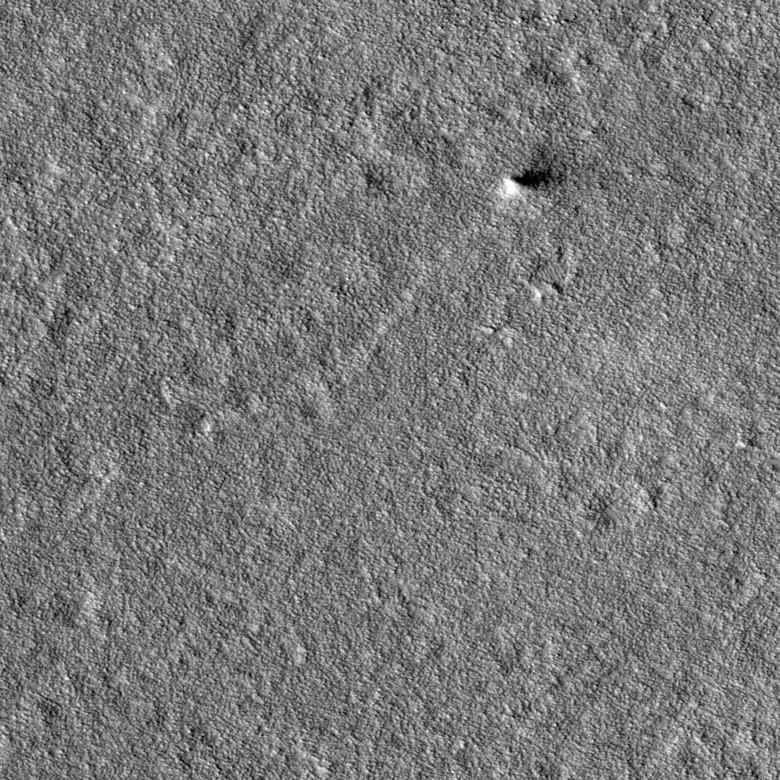
Label: dustdevil